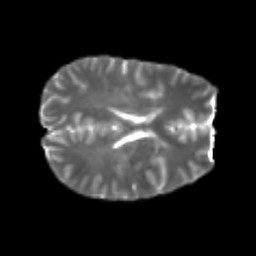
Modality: T2w
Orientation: axial
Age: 21
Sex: male
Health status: healthy
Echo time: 0.074 s